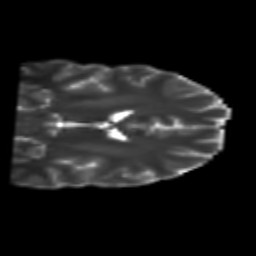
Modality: T2w
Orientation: coronal
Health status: healthy
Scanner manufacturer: siemens
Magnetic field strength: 3 T
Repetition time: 10 s
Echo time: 0.092 s